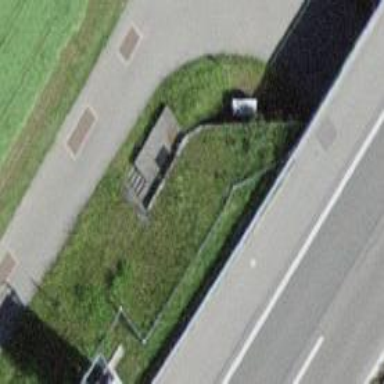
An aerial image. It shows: Street cabinet.